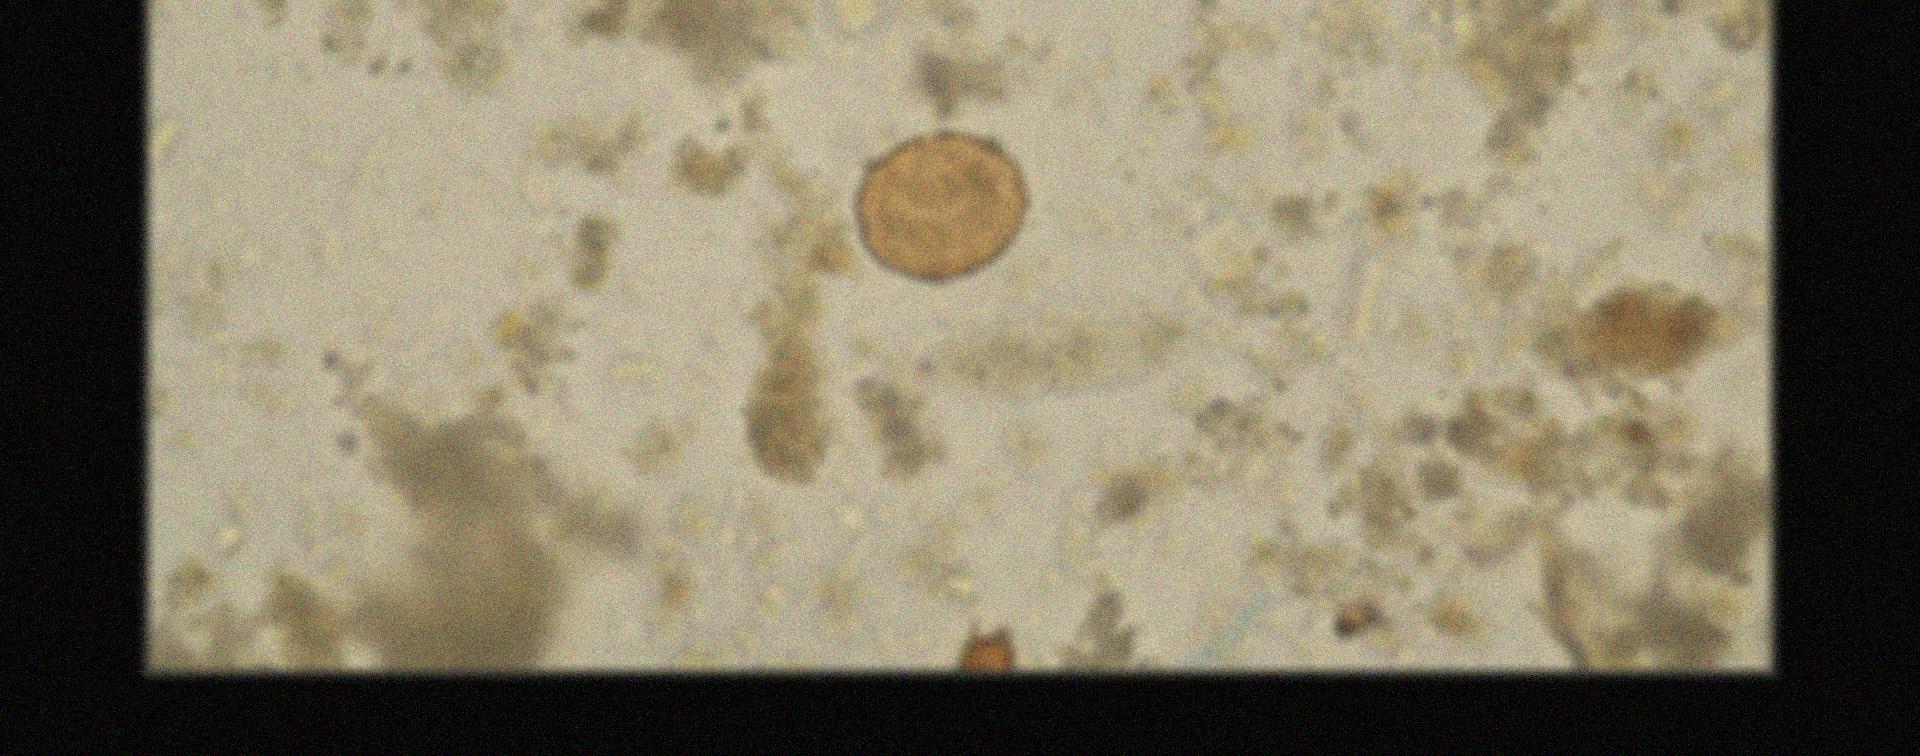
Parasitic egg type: Ascaris lumbricoides